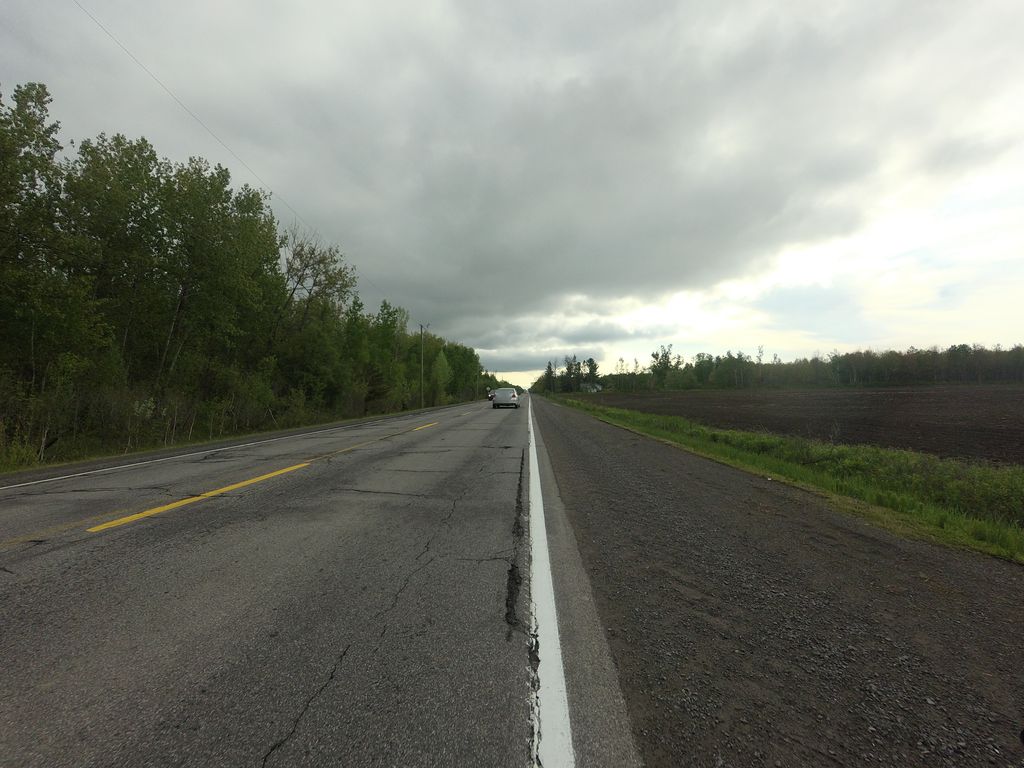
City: ottawa-gatineau